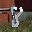
Label: 8